Interaction volume radius: 5 \u00c5
Interaction volume height: 10 \u00c5
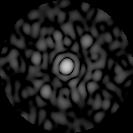
Disorder parameter: 0.8738